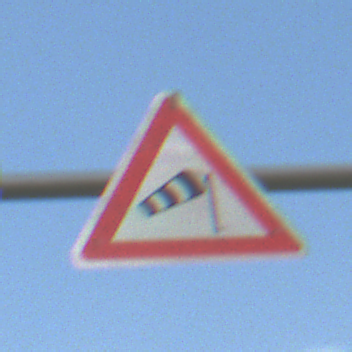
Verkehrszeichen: SeitenwindVonRechts
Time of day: MorningAfternoon
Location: Outdoor (Suburban)
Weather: PartlyCloudy
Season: NotSpecified
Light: Natural